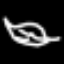
Label: leaf